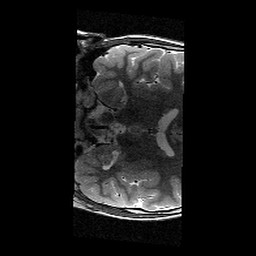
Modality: T2w
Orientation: coronal
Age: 11
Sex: male
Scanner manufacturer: siemens
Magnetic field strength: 3 T
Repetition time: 9.23 s
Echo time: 0.067 s